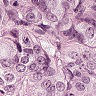
Metastatic tissue present: yes